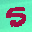
Label: 5